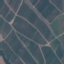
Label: PermanentCrop